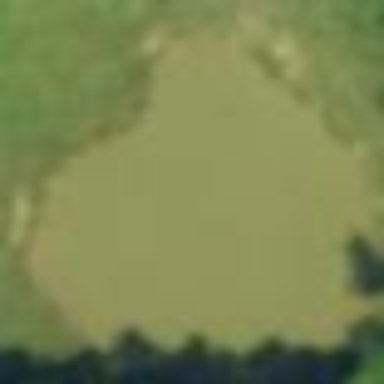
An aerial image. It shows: Pond with natural water.